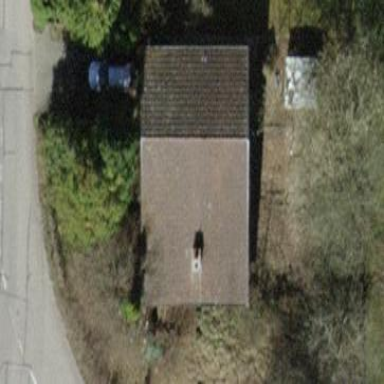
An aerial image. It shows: Gabled roofed house.